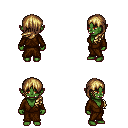
a pixel art fantasy rpg character, female body template, orc, green skin, brown robe, metal pants, blonde left-swept hairstyle, four views (front, back, left, right), 2x2 character sprite sheet, small pixel art, hard edges, no anti-aliasing